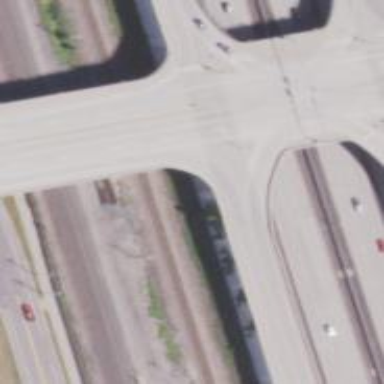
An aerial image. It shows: Motorway link.